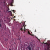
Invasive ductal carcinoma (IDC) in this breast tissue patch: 0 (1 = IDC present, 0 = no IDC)